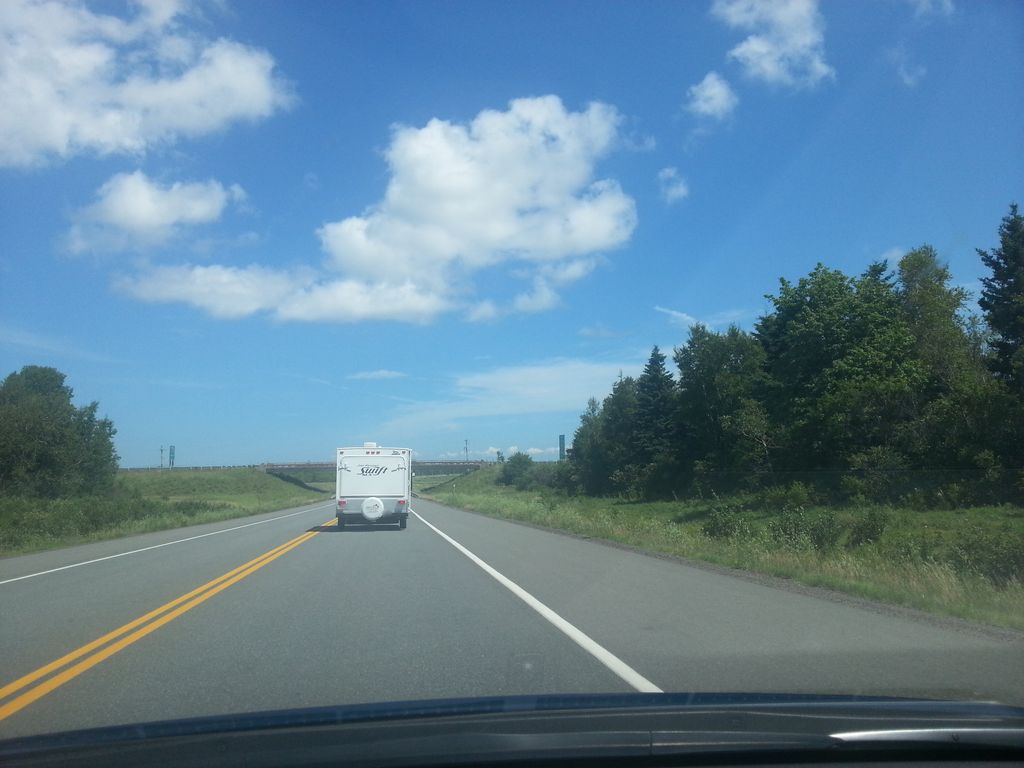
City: charlottetown